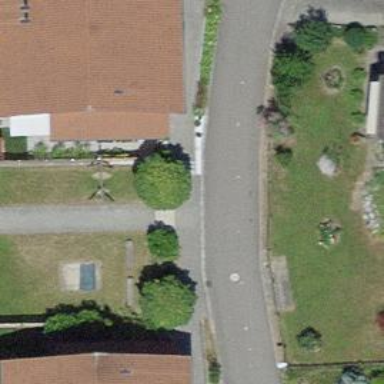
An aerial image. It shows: Set of steps on the road.